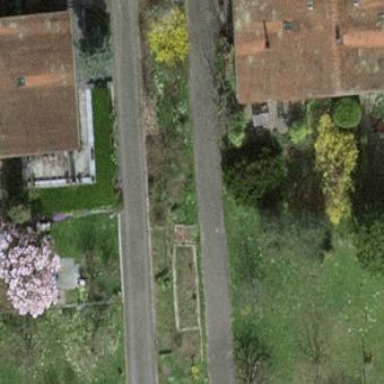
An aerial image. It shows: Garden enclosed by fence.